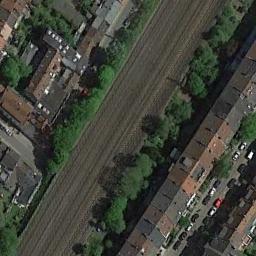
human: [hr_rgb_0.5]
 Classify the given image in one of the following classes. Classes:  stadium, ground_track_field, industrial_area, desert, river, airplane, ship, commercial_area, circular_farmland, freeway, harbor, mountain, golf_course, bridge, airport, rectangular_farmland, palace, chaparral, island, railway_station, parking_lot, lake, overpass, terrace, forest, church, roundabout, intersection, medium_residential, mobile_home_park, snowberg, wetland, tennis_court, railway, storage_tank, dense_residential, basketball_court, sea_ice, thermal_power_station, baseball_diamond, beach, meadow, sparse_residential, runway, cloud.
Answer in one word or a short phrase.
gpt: railway